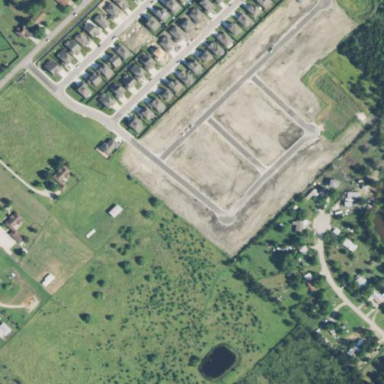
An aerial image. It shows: Residential area within subdivision.